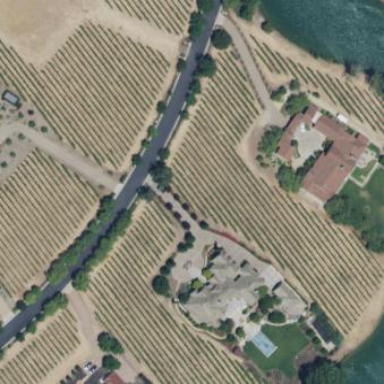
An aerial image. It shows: Vineyard where grapes are grown.